Aerial crown-view tile of a tropical tree (Barro Colorado Island, Panama), acquired 20250124:
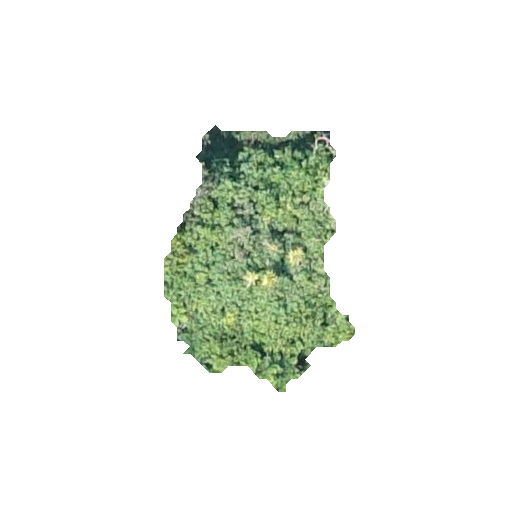
Species: Trichilia tuberculata
GBIF accepted scientific name: Trichilia tuberculata
Crown area: 52.025 m²